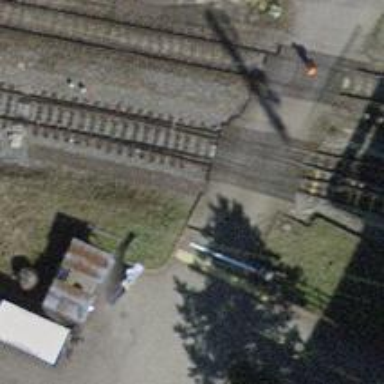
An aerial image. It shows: Full barrier level crossing on railway.